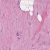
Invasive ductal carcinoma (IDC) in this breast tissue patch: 1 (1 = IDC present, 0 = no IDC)